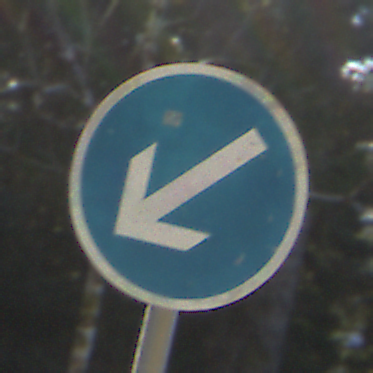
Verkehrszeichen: VorgeschriebeneVorbeifahrtLinks
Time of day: MorningAfternoon
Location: Outdoor (Nature)
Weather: Clear
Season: Winter
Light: Natural